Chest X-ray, PA view. Patient: 52 years old, sex F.
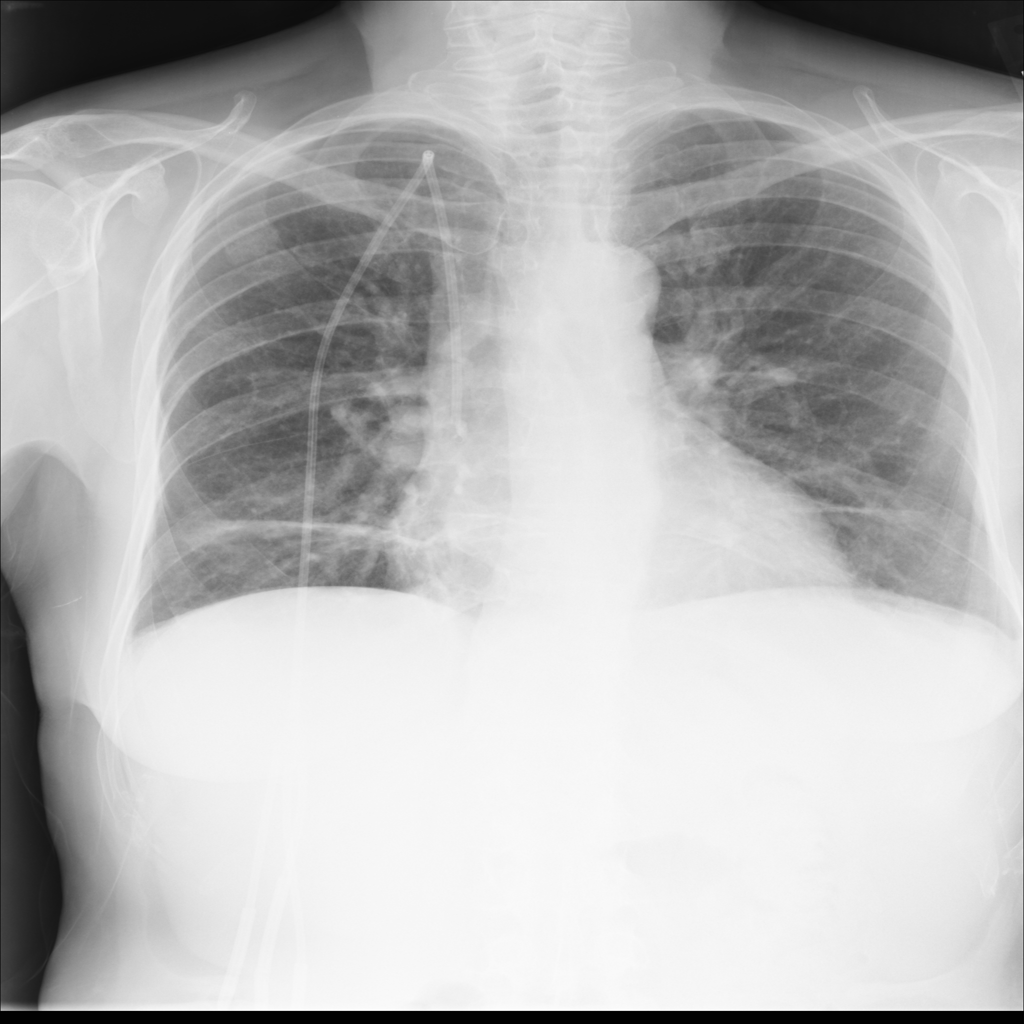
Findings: Atelectasis, Consolidation